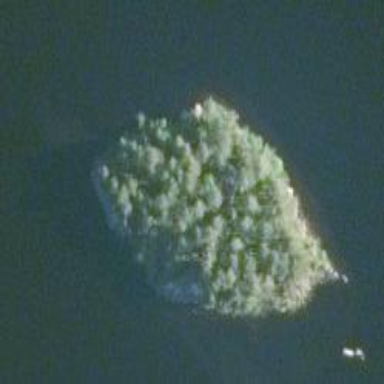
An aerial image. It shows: Islet surrounded by woodland.